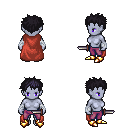
a pixel art fantasy rpg character, female body template, dark elf, purple skin, maroon cape, magenta pants, raven bedhead hairstyle, white cloth bandages, gold boots, dagger, four views (front, back, left, right), 2x2 character sprite sheet, small pixel art, hard edges, no anti-aliasing